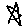
Label: star